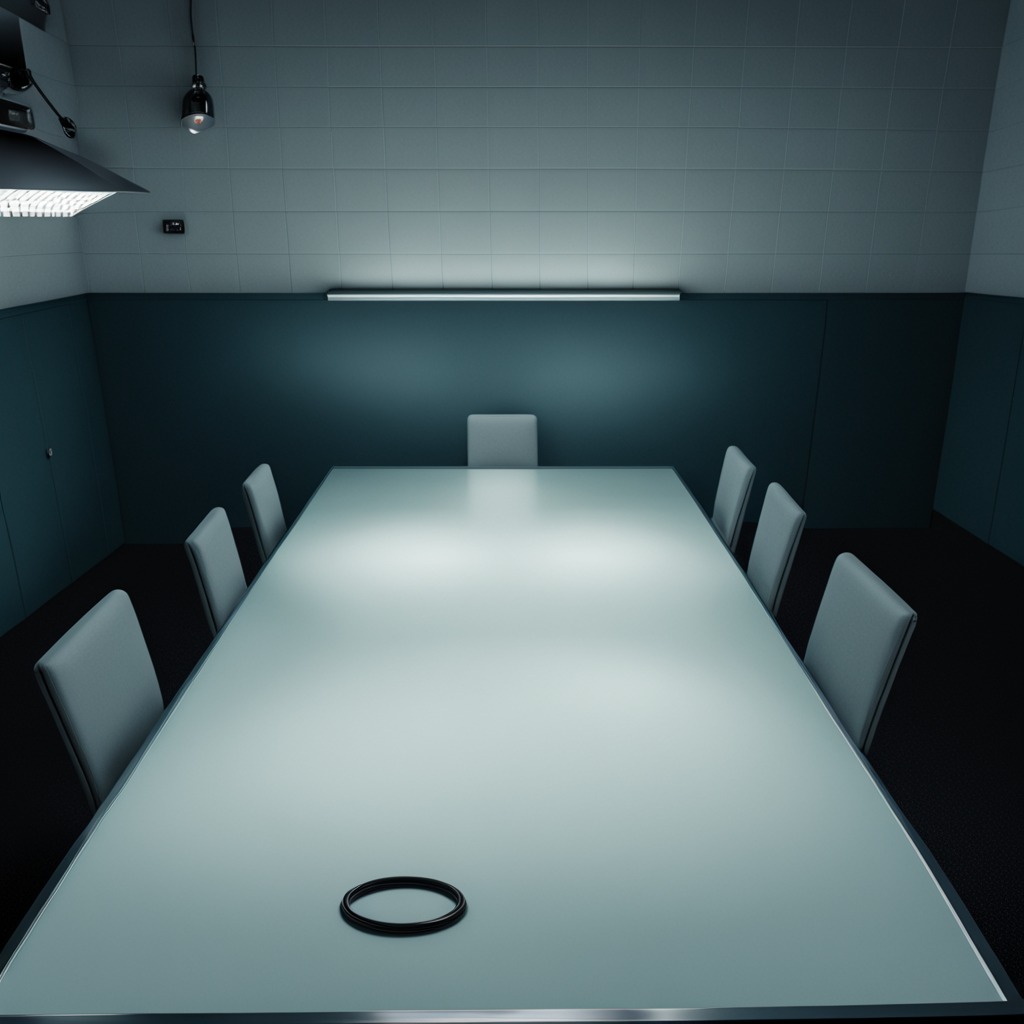
A rubber O-ring lies on a clean empty table in a railway signal maintenance room lit by harsh overhead fluorescents photorealistic surface textures crisp shadows high dynamic range